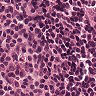
Metastatic tissue present: no